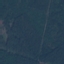
Label: Forest